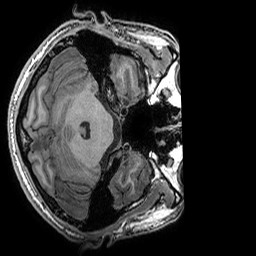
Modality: T1w
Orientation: axial
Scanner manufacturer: ge
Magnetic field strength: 3 T
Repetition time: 0.008156 s
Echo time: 0.00318 s